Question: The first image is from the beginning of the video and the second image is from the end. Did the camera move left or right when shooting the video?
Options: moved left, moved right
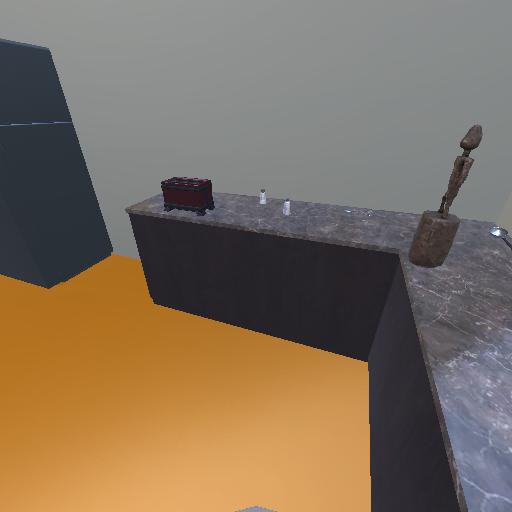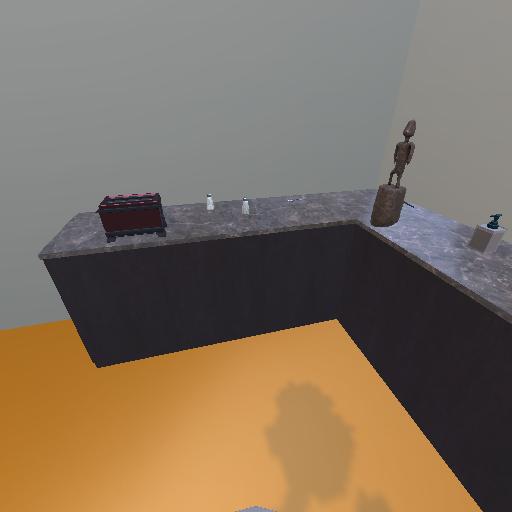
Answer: moved left